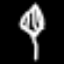
Label: leaf